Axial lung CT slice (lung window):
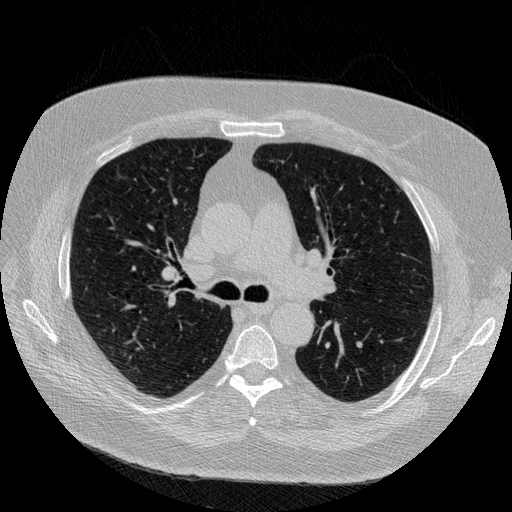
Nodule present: no